Question: I am new in html... I try to put some buttons into the cells of a table with the following code (note: no CSS, no JS, just pure html):
'''
<table border="1">
<td>
<form action="/test/"> <input type="submit" value="Log off"></form>
</td>
</table>
'''
This code puts the button into the cell indeed, but it somehow enlarges the cell. In other words, the cell looks higher than necessary for the button.

How can I get rid of this behavior?
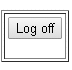
Answer: You have to use inline styles or CSS stylesheets. Is there any reason why you are against using CSS? Really you should create a stylesheet to properly format your HTML elements.
# Using inline-style
'''
<table border="1">
<tr>
<td>
<form style='margin: 0; padding: 0;' action="/test/">
<input type="submit" value="Log off" />
</form>
</td>
</tr>
</table>
'''
Example: <URL>
# Move the form outside of the table
This will only work if you have one form in your table
'''
<form action="/test/">
<table border="1">
<tr>
<td>
<input type="submit" value="Log off" />
</td>
</tr>
</table>
</form>
'''
Example: <URL>
I know you stated you do not want to use css, but you could use a reset css stylesheet, for example:
<URL>